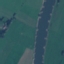
Land use / land cover class: River